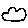
Label: cloud